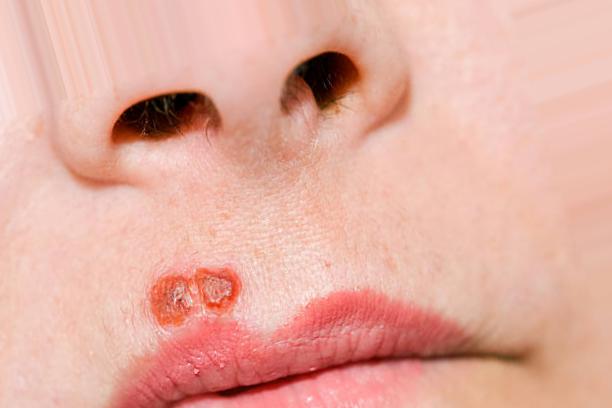
Condition: Mouth Ulcer